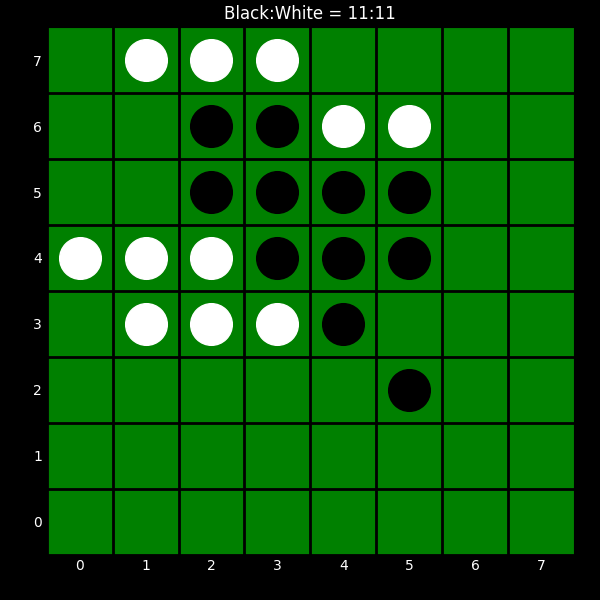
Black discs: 11
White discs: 11